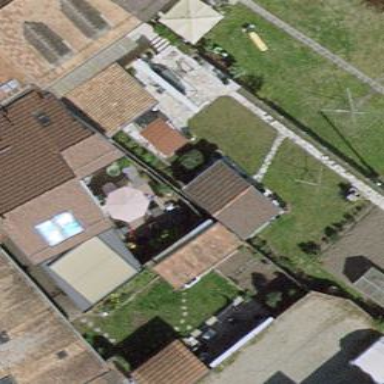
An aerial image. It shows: Garden surrounded by fence.